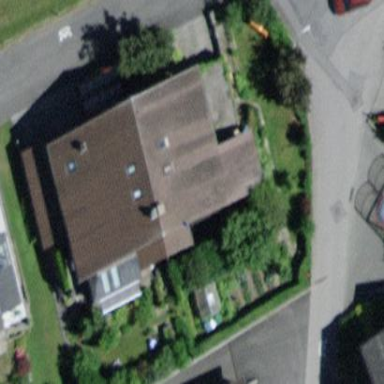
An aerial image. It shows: Residential building.